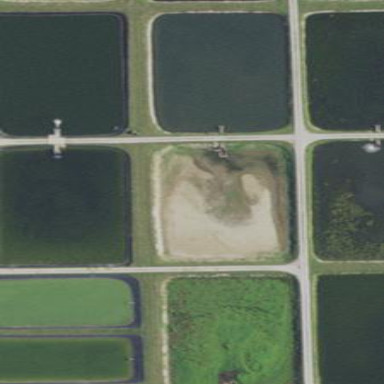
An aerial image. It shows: Image of aquaculture area surrounded by water.